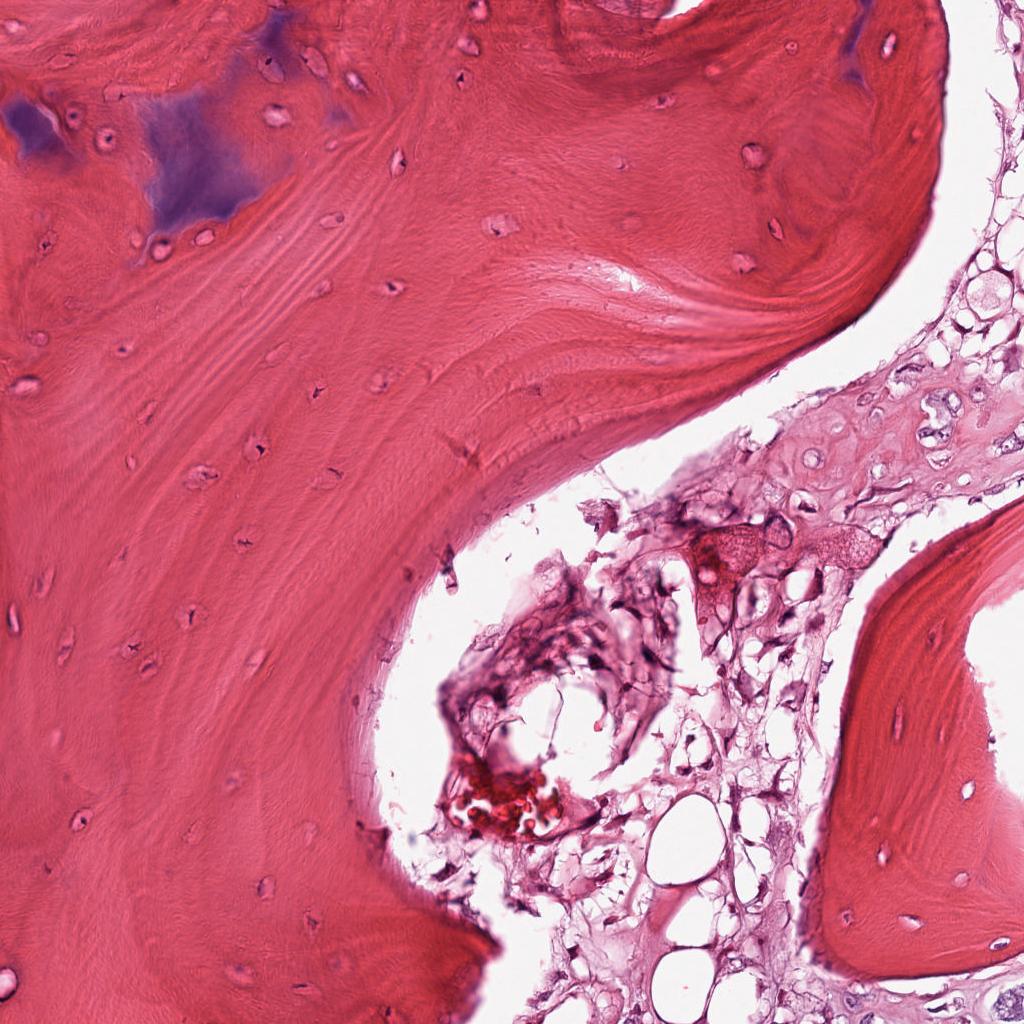
Label: Viable